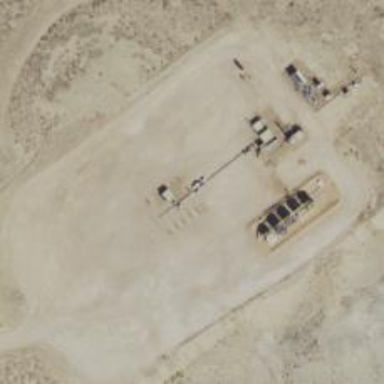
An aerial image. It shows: Petroleum well.